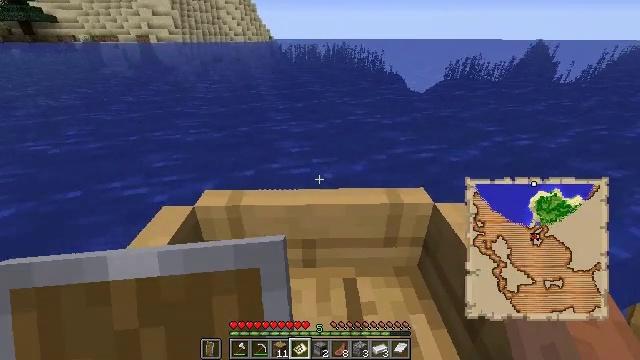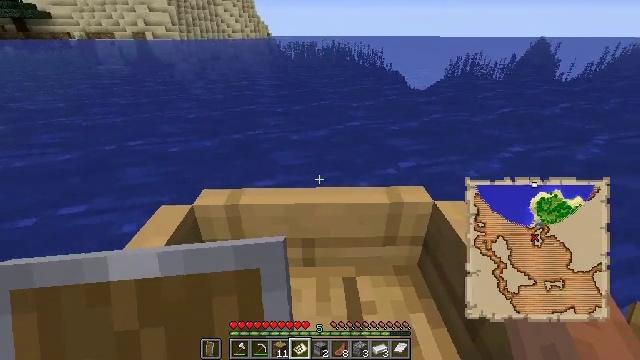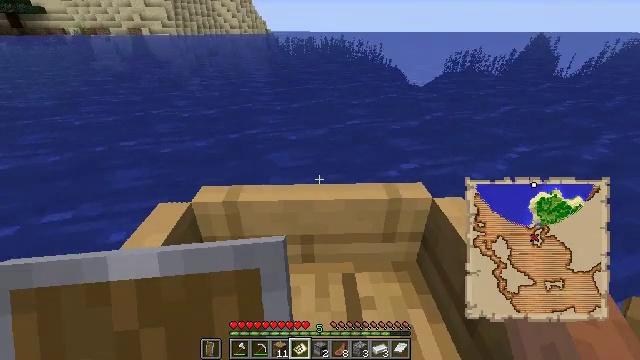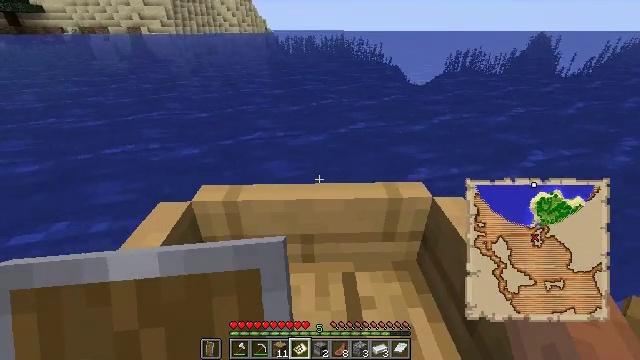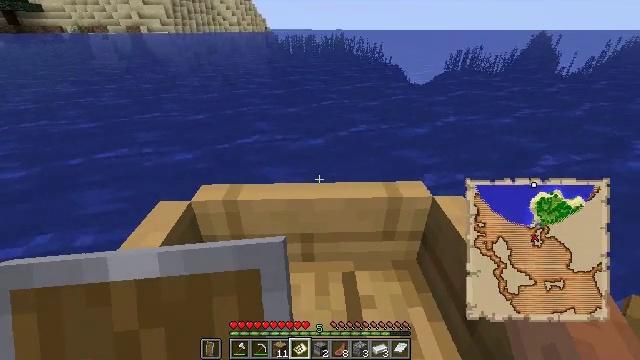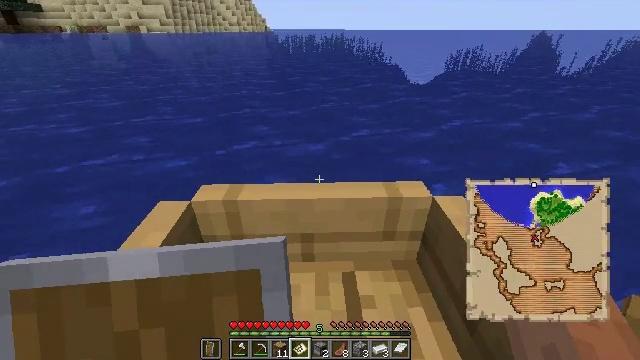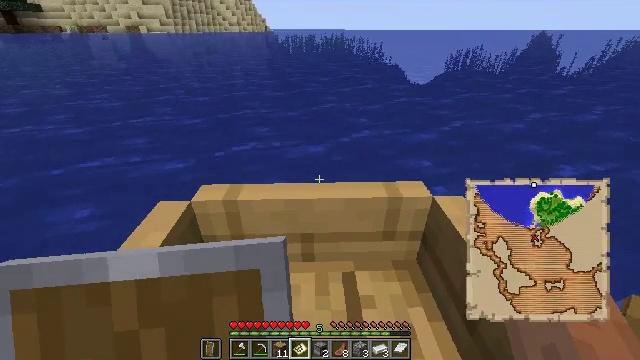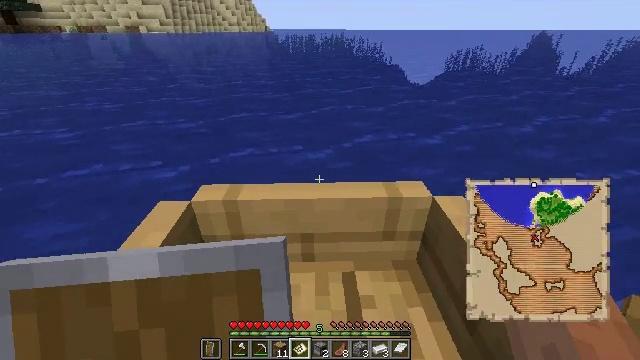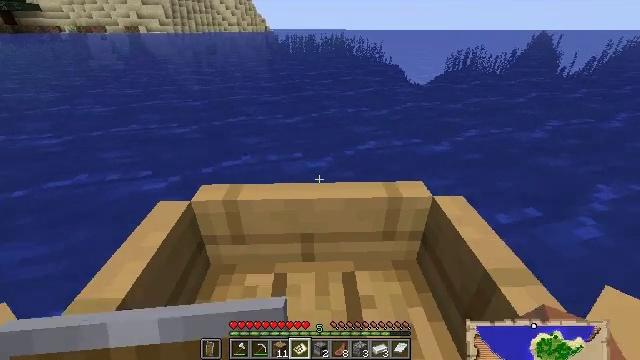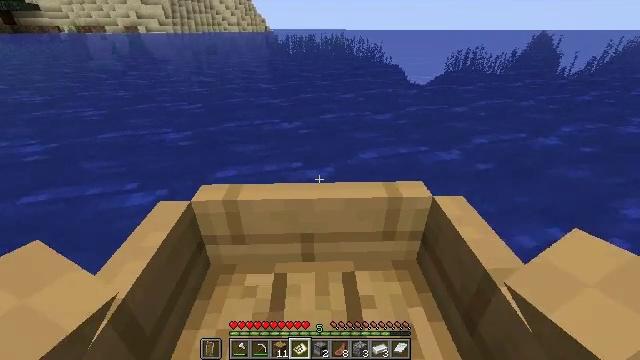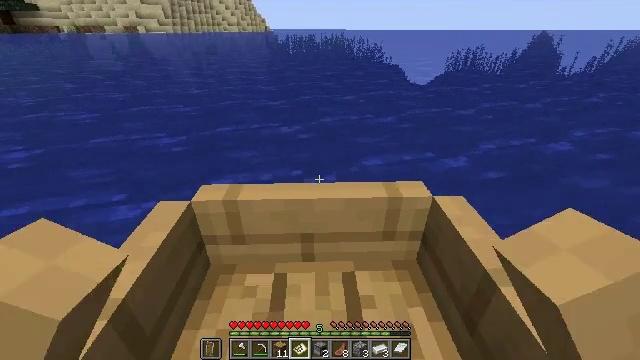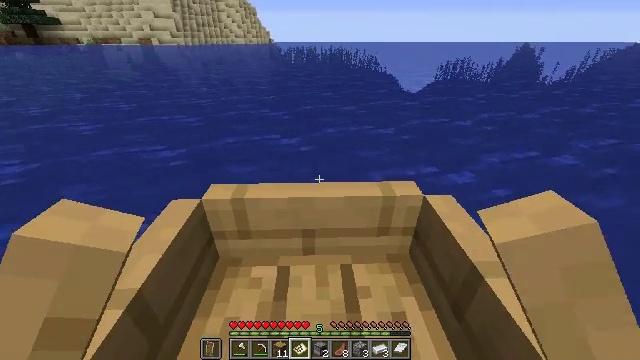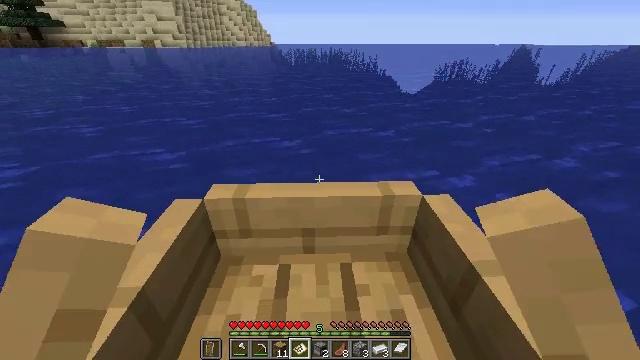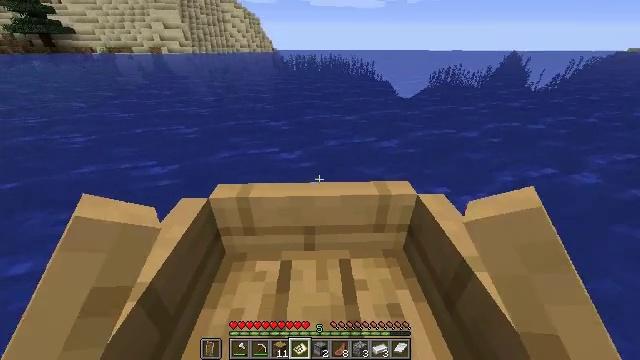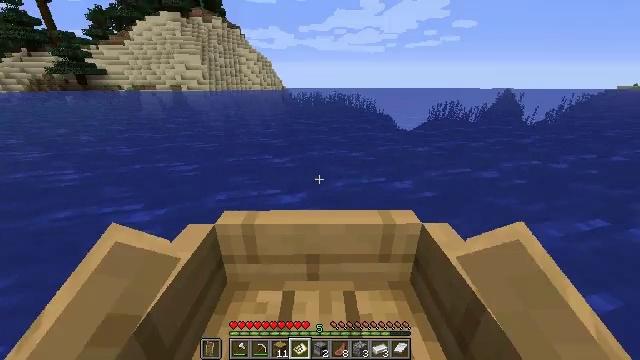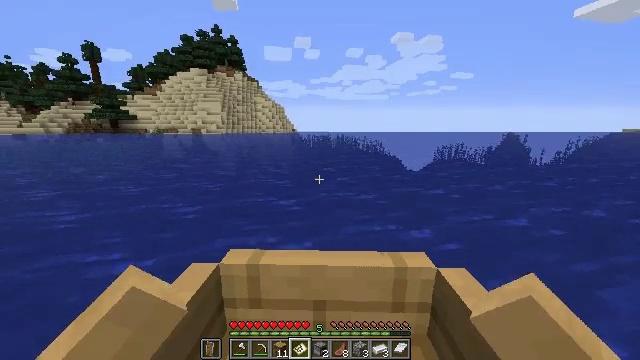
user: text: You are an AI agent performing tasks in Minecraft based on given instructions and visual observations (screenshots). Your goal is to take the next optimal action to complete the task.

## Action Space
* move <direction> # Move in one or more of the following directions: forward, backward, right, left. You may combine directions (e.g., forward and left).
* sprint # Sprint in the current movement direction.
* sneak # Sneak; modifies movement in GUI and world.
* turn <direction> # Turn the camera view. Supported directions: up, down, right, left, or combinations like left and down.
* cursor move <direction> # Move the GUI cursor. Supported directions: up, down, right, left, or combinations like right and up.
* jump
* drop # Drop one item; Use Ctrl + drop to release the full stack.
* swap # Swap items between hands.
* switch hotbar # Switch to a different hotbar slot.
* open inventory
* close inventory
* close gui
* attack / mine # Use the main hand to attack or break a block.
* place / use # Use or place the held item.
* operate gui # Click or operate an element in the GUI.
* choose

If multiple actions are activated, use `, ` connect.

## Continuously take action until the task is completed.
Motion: motion action
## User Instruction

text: Break the sand block.
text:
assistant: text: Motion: no_op
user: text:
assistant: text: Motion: no_op
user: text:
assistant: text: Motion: no_op
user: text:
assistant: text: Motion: no_op
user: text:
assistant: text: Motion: no_op
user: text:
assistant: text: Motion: no_op
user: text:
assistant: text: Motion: move forward
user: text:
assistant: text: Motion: move forward
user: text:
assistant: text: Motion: move forward
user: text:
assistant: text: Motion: move forward, sprint
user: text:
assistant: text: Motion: move forward, sprint
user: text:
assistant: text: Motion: move forward, sprint
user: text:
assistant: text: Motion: move forward, sprint
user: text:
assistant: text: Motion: move forward, sprint, turn left and up
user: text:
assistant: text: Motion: move forward, turn left and up
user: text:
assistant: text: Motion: move forward
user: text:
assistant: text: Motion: move forward
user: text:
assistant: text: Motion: move forward
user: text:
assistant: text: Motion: move forward
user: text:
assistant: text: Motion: move forward
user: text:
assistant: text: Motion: move forward
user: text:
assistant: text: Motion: move forward
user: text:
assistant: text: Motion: move forward
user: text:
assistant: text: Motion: move forward
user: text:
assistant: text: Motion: move forward
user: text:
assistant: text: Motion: move forward
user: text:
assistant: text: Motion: move forward
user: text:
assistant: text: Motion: move forward
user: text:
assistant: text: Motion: move forward
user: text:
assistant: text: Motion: move forward